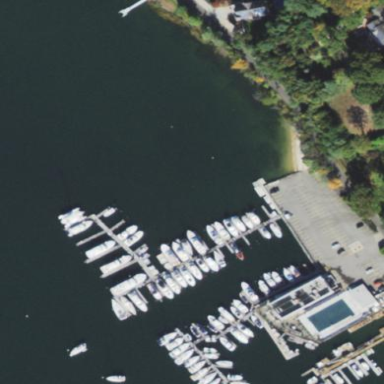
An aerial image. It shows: Marina area for leisure land.